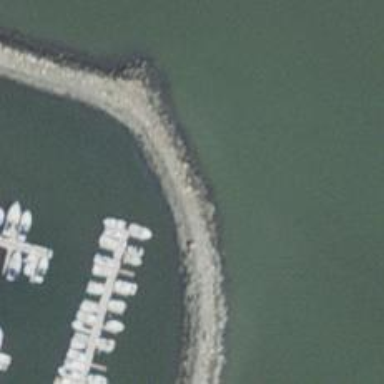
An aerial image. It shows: Breakwater structure.